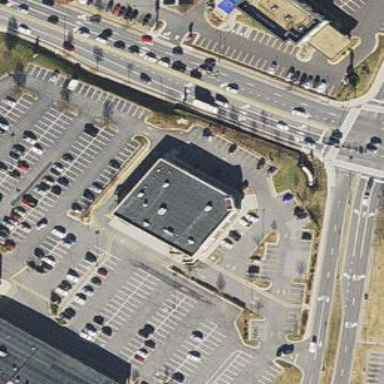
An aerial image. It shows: Retail building.